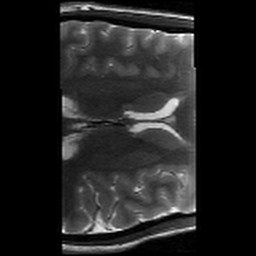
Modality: T2w
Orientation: axial
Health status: healthy
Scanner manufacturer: siemens
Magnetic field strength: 3 T
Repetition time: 8.02 s
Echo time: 0.08 s